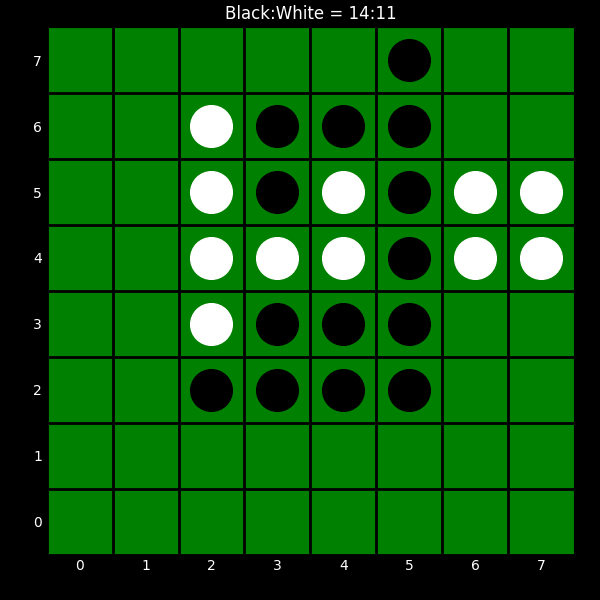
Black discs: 14
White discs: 11